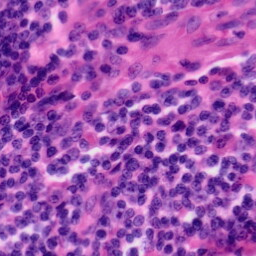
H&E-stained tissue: Tonsil